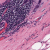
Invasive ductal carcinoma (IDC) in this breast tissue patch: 0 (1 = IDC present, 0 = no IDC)